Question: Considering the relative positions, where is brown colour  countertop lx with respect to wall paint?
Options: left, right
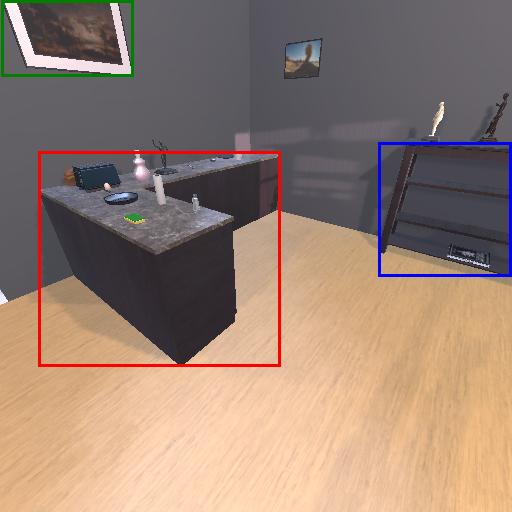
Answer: left